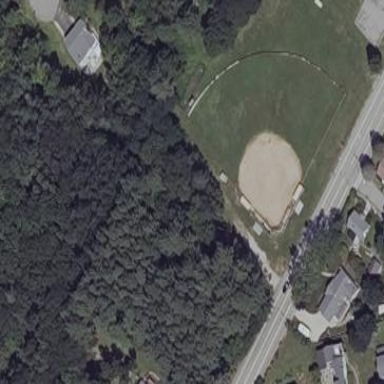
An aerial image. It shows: Grass pitch enclosed by fence for playing softball baseball.